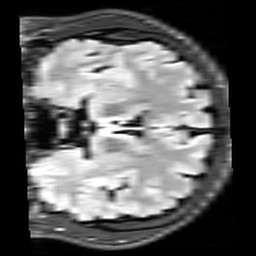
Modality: FLAIR
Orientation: coronal
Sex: male
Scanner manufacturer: siemens
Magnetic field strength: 3 T
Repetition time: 10 s
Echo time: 0.09 s